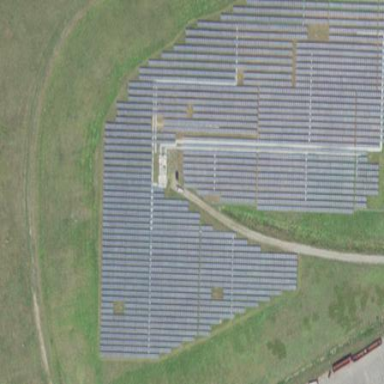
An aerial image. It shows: Solar power plant using photovoltaic technology to generate electricity.